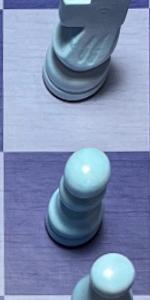
Label: Pawn_White